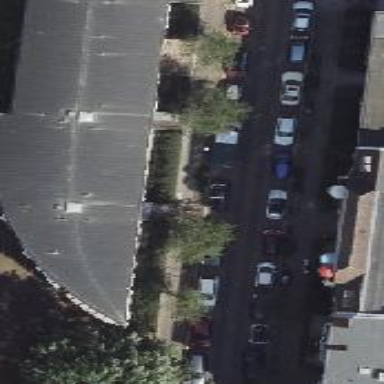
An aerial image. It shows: Building with apartments and flat roof.